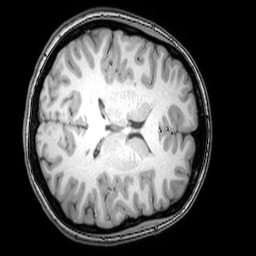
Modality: T1w
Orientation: axial
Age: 21
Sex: female
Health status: healthy
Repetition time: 0.081 s
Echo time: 0.037 s